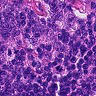
Metastatic tissue present: no